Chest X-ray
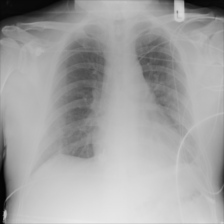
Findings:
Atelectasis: negative
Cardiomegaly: negative
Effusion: negative
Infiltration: positive
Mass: negative
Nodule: negative
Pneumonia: negative
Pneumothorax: negative
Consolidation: negative
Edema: negative
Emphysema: negative
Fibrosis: negative
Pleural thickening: negative
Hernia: negative